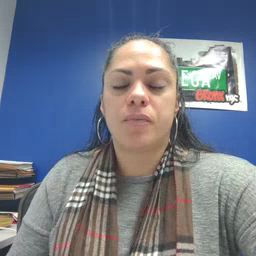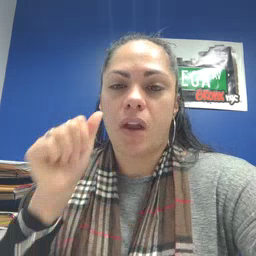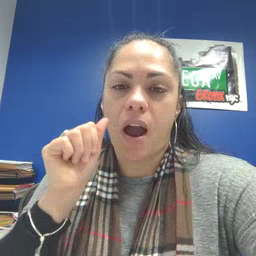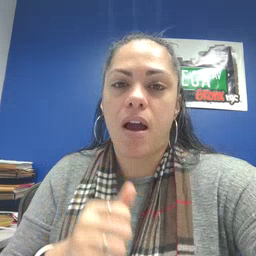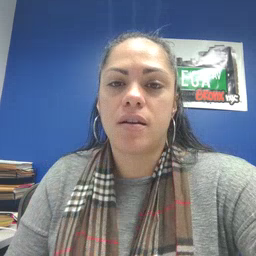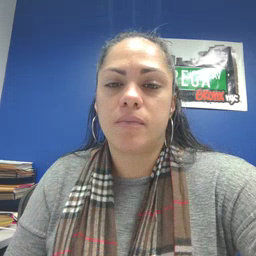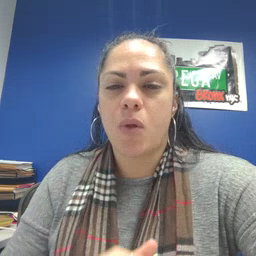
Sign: aunt